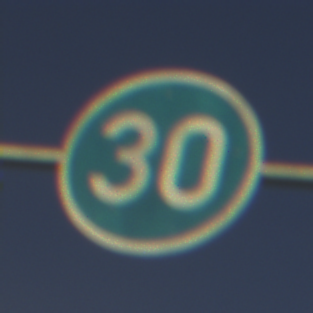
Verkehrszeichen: VorgeschriebeneMindestgeschwindigkeit
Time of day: SunriseSunset
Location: Outdoor (Nature)
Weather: PartlyCloudy
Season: NotSpecified
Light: Natural